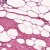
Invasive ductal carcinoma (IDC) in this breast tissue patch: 0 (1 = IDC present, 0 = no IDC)